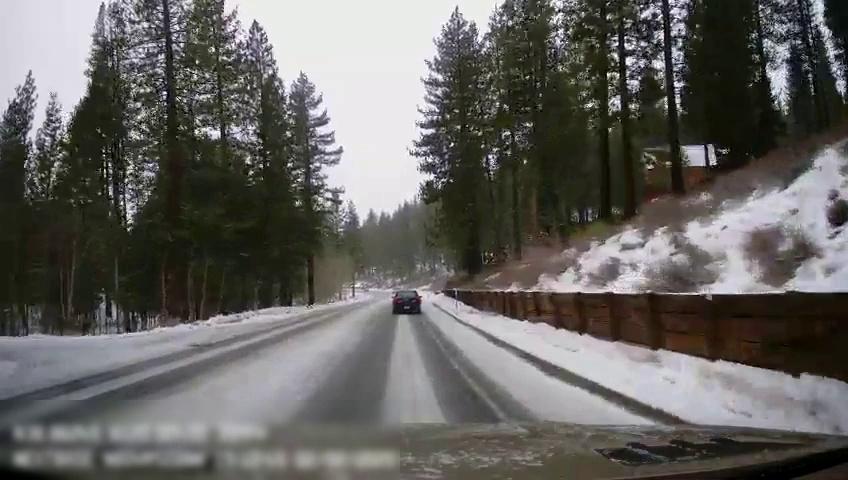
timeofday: Day
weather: Snowy
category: Drivable Space
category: Vehicles | Car